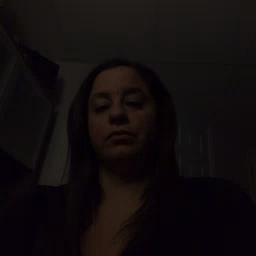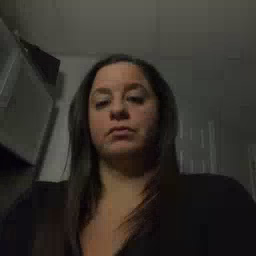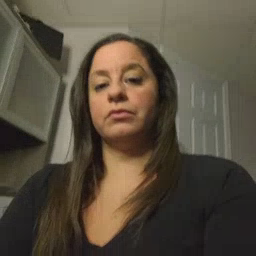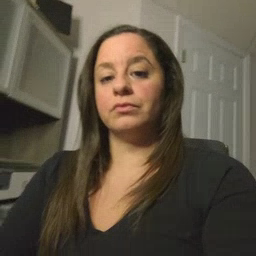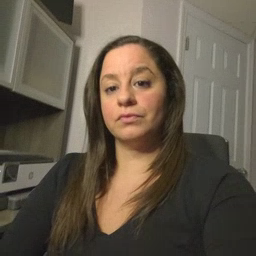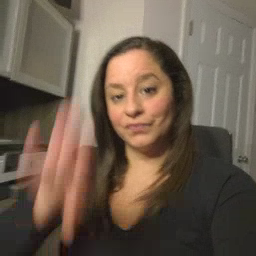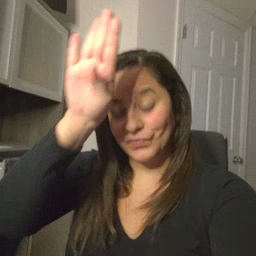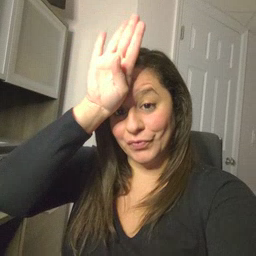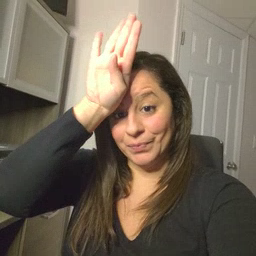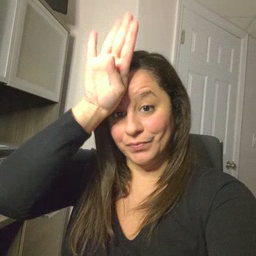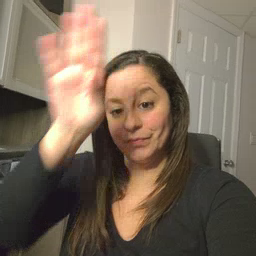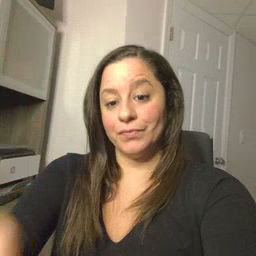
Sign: fireman